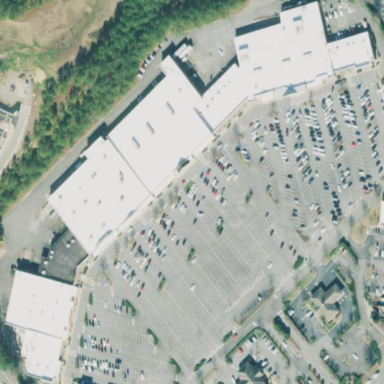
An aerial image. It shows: Retail building.